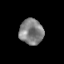
Tissue: skin
Cell type: Epithelial cells
Senescence score: 0.2326
Nuclear area (px): 597
Mean DAPI intensity: 130.492